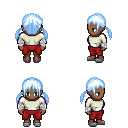
a pixel art fantasy rpg character, female body template, human, dark skin, white long-sleeve shirt, red pants, white cyan twin-tailed hairstyle, white cloth bandages, white slippers, four views (front, back, left, right), 2x2 character sprite sheet, small pixel art, hard edges, no anti-aliasing